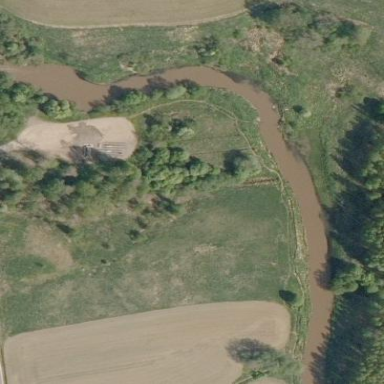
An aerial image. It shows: River flowing through natural landscape.